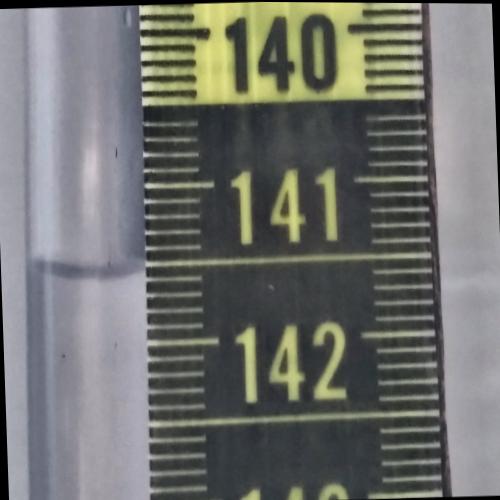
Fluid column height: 141.6 cm